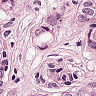
Metastatic tissue present: yes